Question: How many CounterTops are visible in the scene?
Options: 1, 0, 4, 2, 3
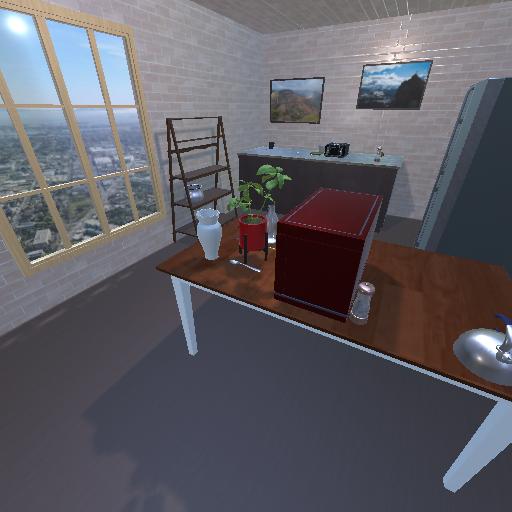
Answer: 1